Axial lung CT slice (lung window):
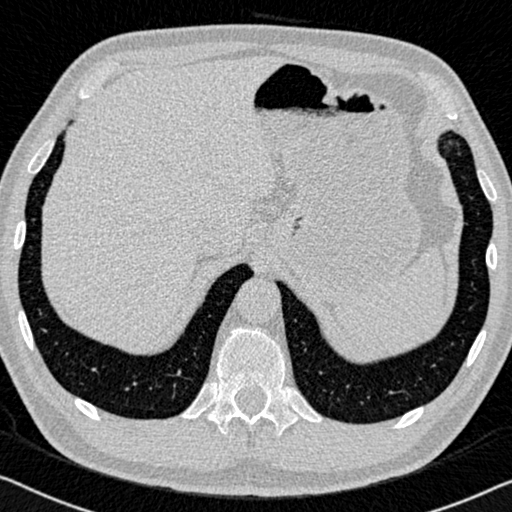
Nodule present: no